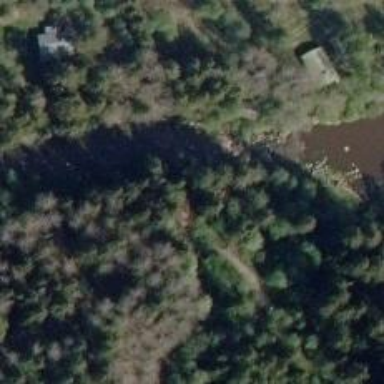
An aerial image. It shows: Path designated for portaging along whitewater.